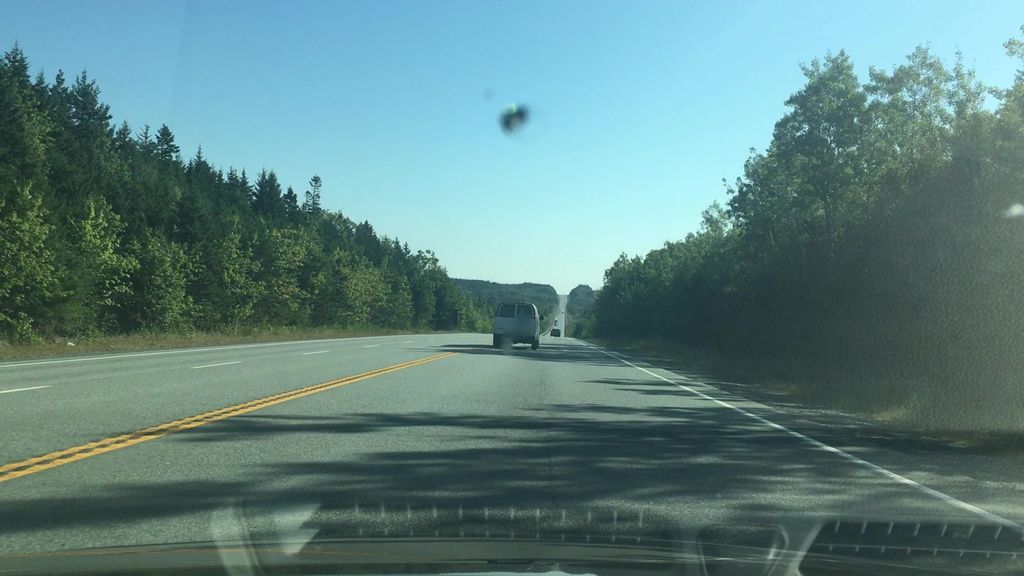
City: halifax